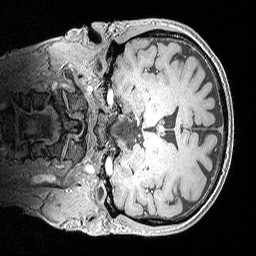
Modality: MP2RAGE
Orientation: coronal
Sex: male
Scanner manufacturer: siemens
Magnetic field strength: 3 T
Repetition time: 5 s
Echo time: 0.00292 s